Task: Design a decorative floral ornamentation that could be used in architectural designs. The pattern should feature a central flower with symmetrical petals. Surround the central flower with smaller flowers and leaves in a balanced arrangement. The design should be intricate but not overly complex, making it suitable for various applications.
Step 1718:
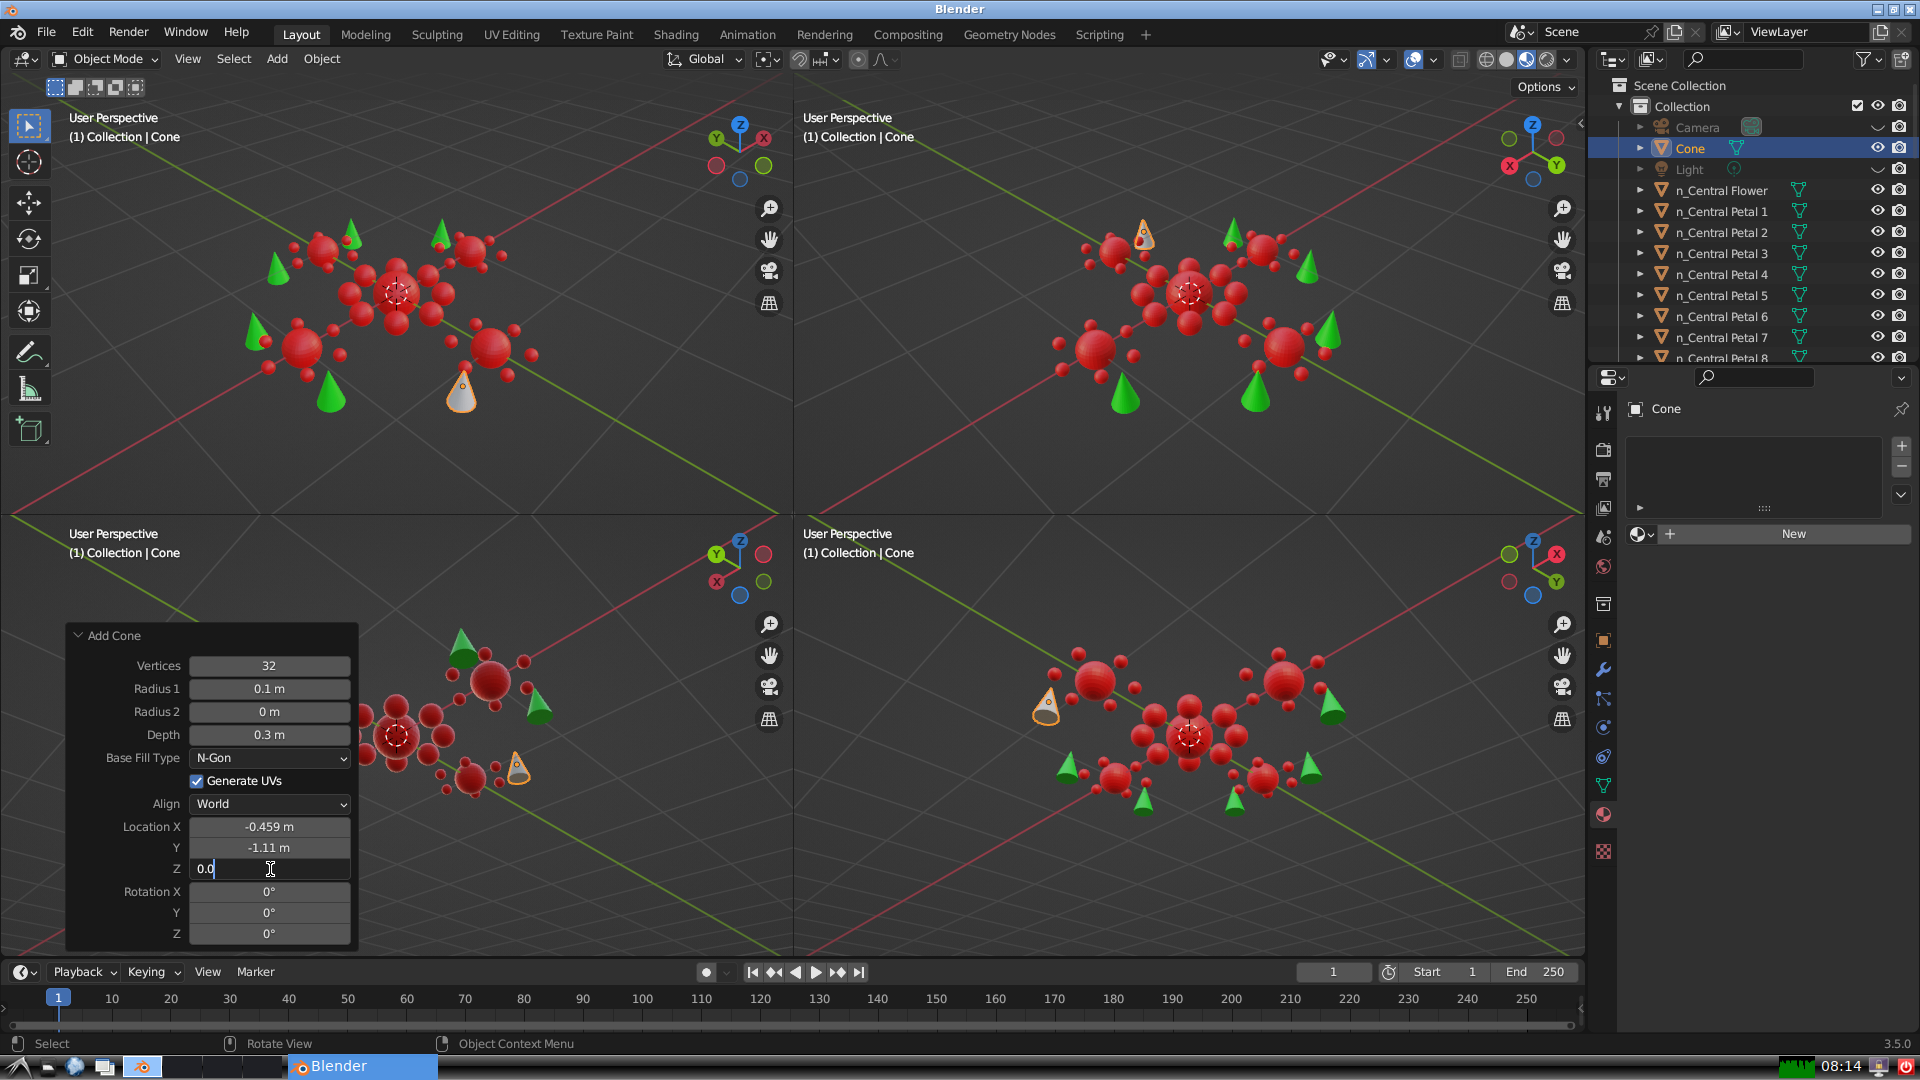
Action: {"key_press": ['Return']}